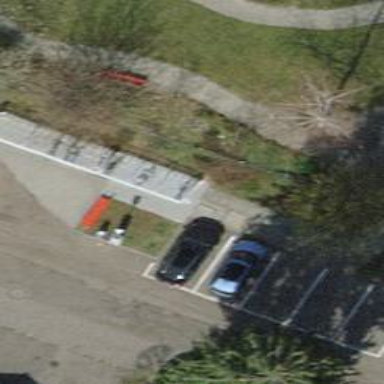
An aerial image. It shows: Bicycle parking facility.